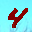
Label: 4